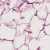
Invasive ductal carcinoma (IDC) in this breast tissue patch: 0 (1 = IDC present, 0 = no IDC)